Question: I am trying to create a curved line using just CSS and HTML. For some reason the line is thicker in the middle than on the sides. Why is this happening?

HTML:
'''
<div class="smile"></div>
'''
CSS:
'''
.smile{
width: 150px;
height: 80px;
border-radius: 50%;
-moz-border-radius: 50%;
-webkit-border-radius: 50%;
border-bottom: 5px solid black;
}
'''
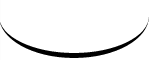
Answer: It increases in thickness towards the middle because you have specified the 'border-width' property for the bottom border of the div as '5px'. But because there are no declarations for the left or right border properties the border has to render a line from '0px' to '5px' smoothly in order to render as an appropriately rounded corner. Hence the gradual increase in thickness.